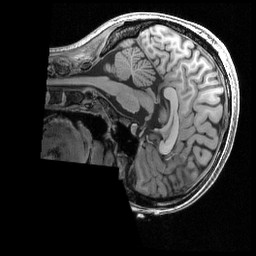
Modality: T1w
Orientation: sagittal
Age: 21
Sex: female
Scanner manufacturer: siemens
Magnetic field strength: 3 T
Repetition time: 2.2 s
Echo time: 0.00337 s